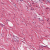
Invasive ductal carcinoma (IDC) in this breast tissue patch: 0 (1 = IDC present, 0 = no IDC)